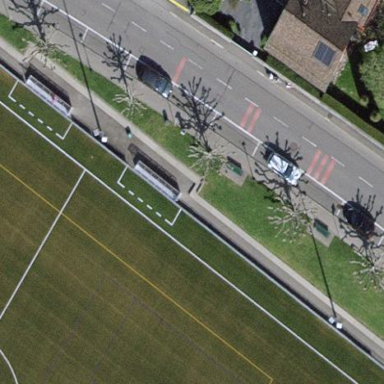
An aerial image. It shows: Normal parking space.